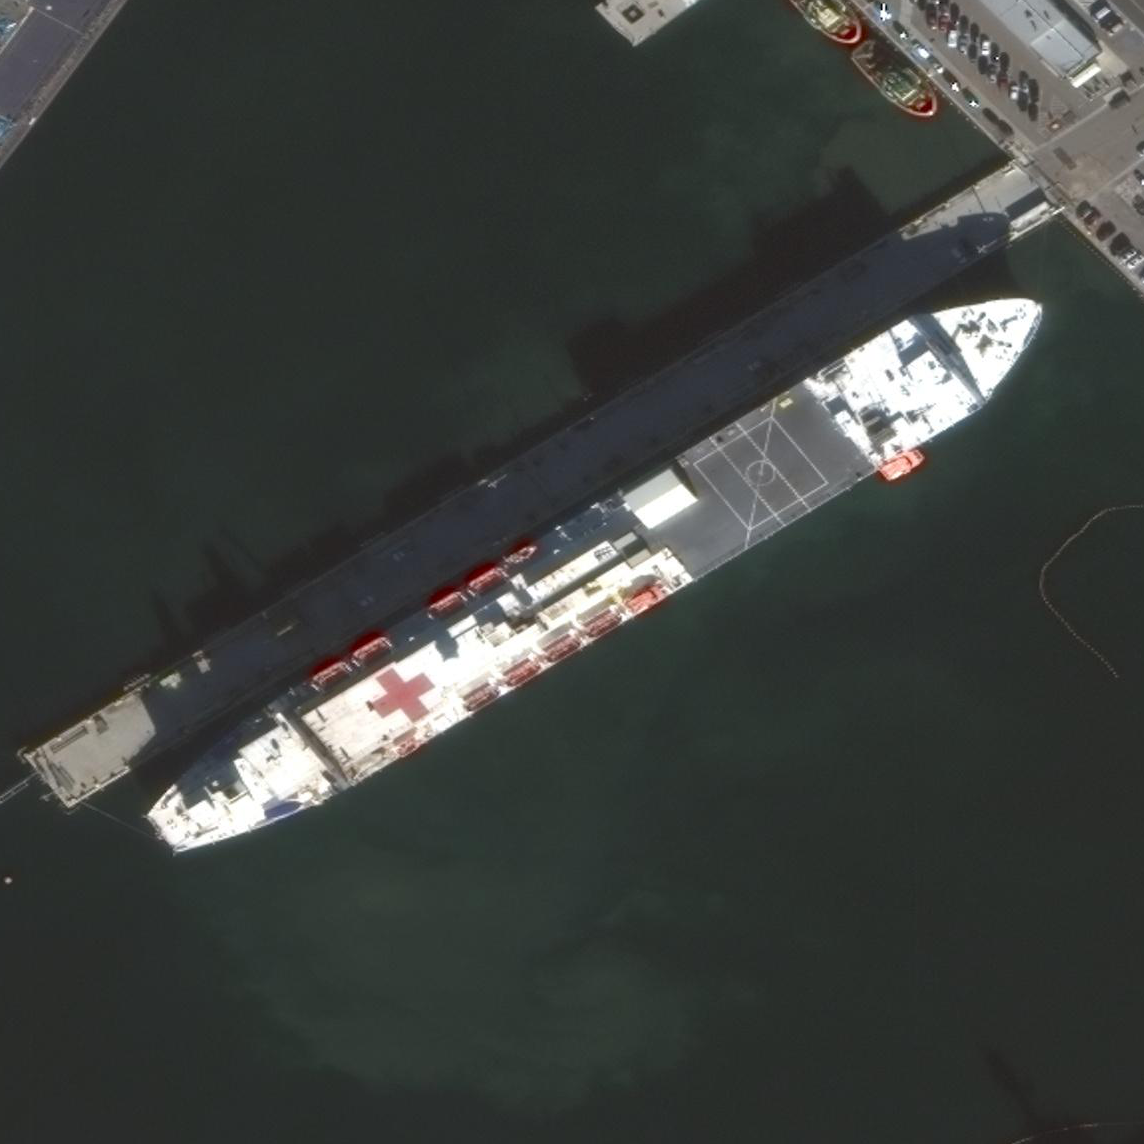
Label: civil